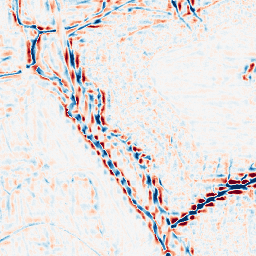
Category: wavelet
Decomposition family: wavelet_reverse_biorthogonal
Decomposition parameters: wavelet: rbio1.3
level: 3
Upsampling method: edge_directed
Upsampling parameters: scale: 4
Upsampling scale: 4